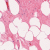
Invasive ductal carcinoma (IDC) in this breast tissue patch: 0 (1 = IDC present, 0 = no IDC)